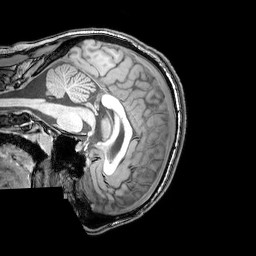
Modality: T1w
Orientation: sagittal
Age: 25
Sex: male
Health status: healthy
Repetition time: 0.081 s
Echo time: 0.037 s